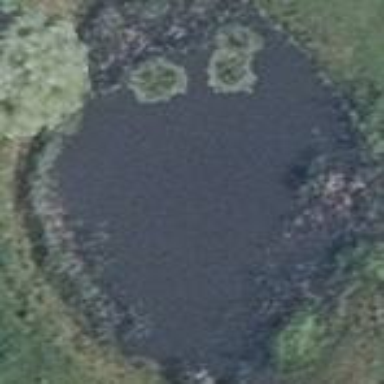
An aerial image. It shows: Peaceful pond surrounded by nature.